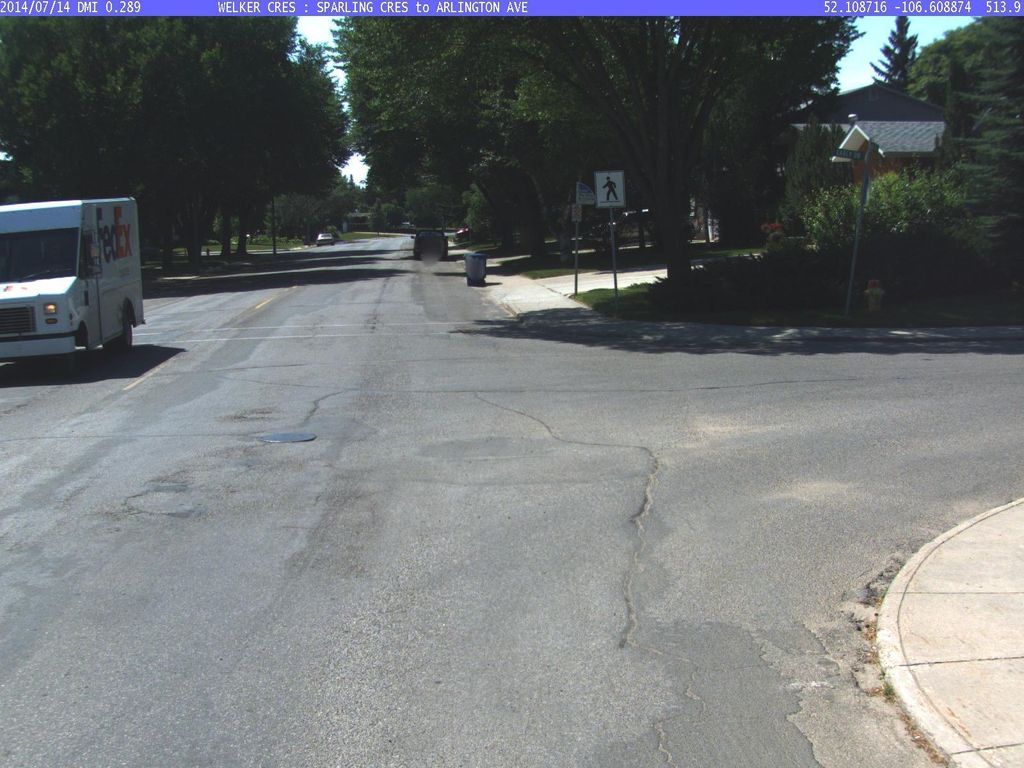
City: saskatoon